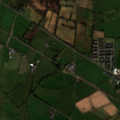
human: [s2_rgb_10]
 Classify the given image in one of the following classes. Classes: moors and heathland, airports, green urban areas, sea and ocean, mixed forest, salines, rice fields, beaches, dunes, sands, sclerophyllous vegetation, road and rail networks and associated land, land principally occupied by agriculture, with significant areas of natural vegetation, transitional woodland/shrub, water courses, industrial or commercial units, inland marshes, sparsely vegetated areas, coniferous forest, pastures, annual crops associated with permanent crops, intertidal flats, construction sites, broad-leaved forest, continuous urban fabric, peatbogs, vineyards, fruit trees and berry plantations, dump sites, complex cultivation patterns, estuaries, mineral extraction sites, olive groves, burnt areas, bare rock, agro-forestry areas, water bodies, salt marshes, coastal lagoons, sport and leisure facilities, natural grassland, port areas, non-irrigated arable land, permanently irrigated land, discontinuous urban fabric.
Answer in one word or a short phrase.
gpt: discontinuous urban fabric, pastures, land principally occupied by agriculture, with significant areas of natural vegetation, peatbogs